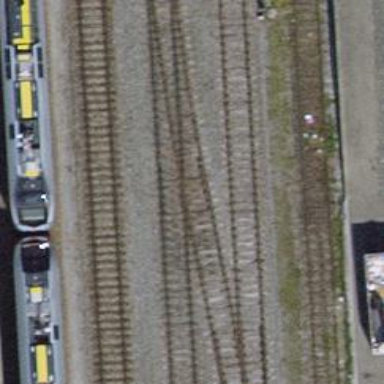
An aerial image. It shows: Railway yard with one track in service.